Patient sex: F
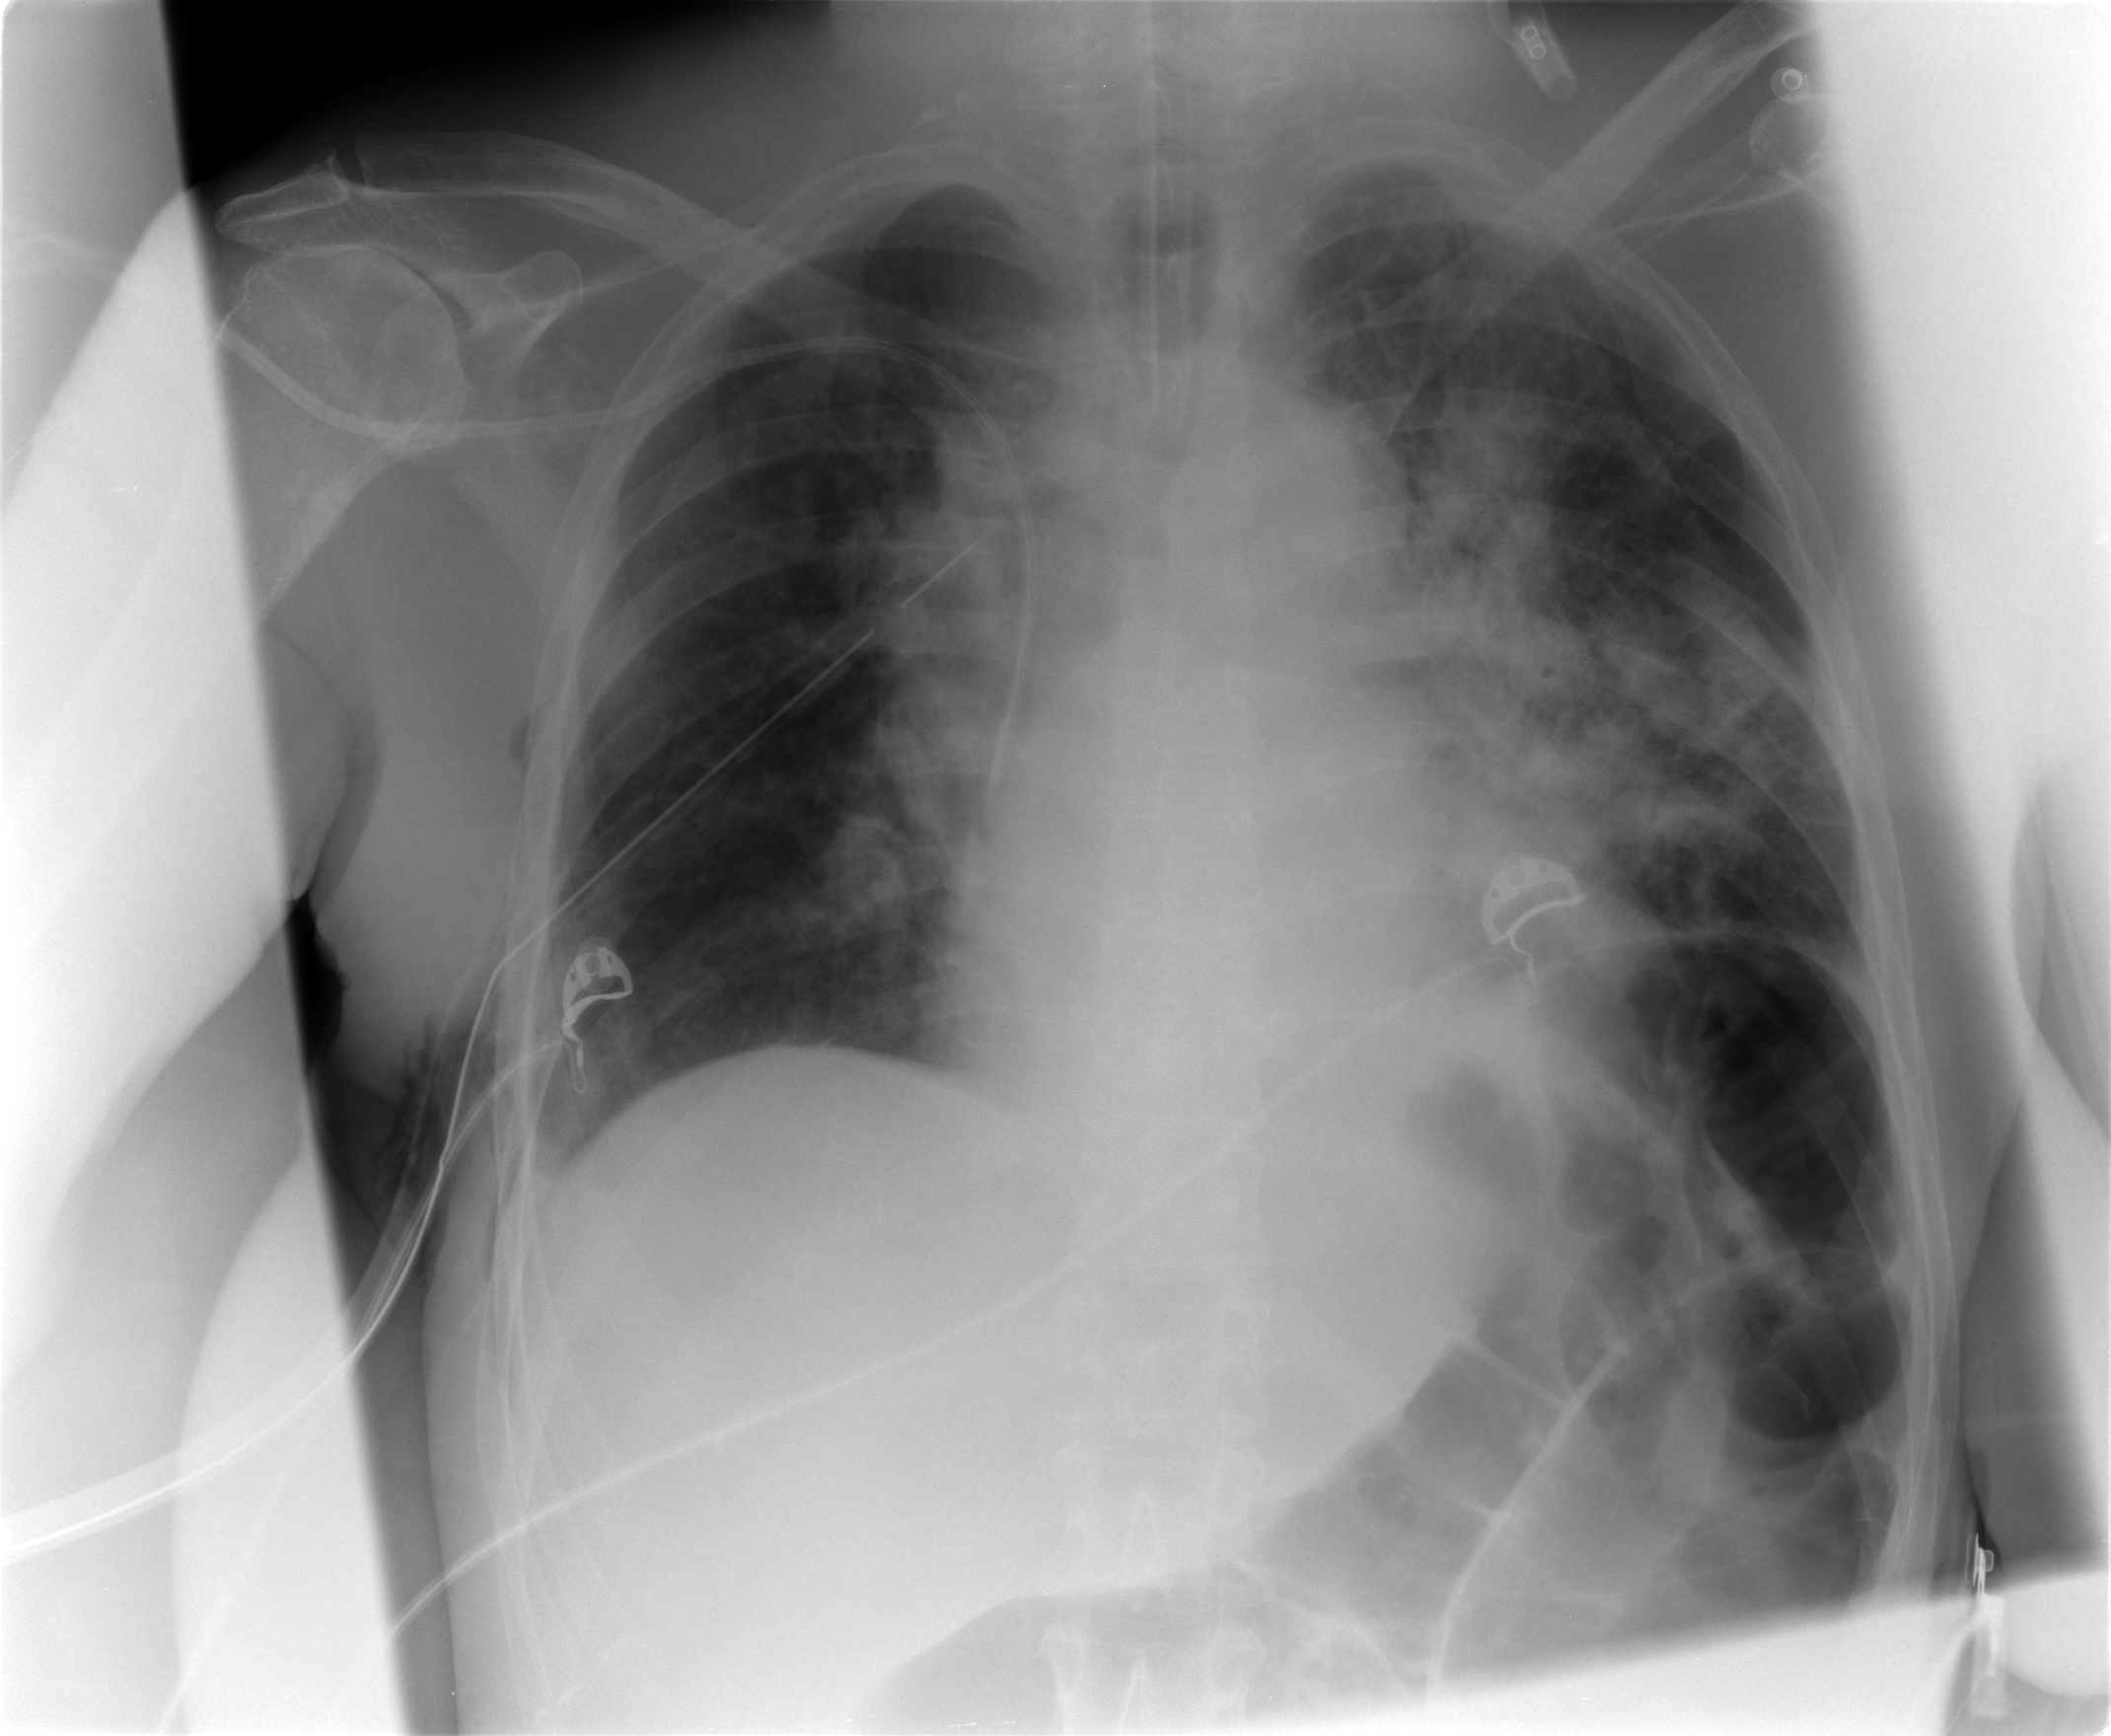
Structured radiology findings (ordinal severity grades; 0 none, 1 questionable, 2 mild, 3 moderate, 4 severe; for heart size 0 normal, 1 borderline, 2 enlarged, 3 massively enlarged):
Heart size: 0
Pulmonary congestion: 2
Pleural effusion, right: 0
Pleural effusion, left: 2
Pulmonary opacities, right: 0
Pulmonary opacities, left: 3
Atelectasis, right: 0
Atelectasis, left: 2